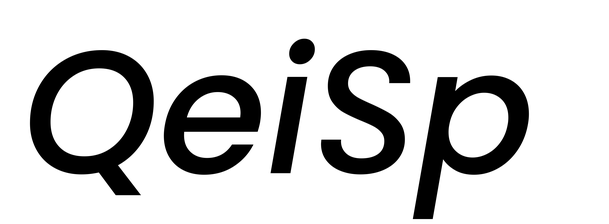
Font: Poppins-MediumItalic